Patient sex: M
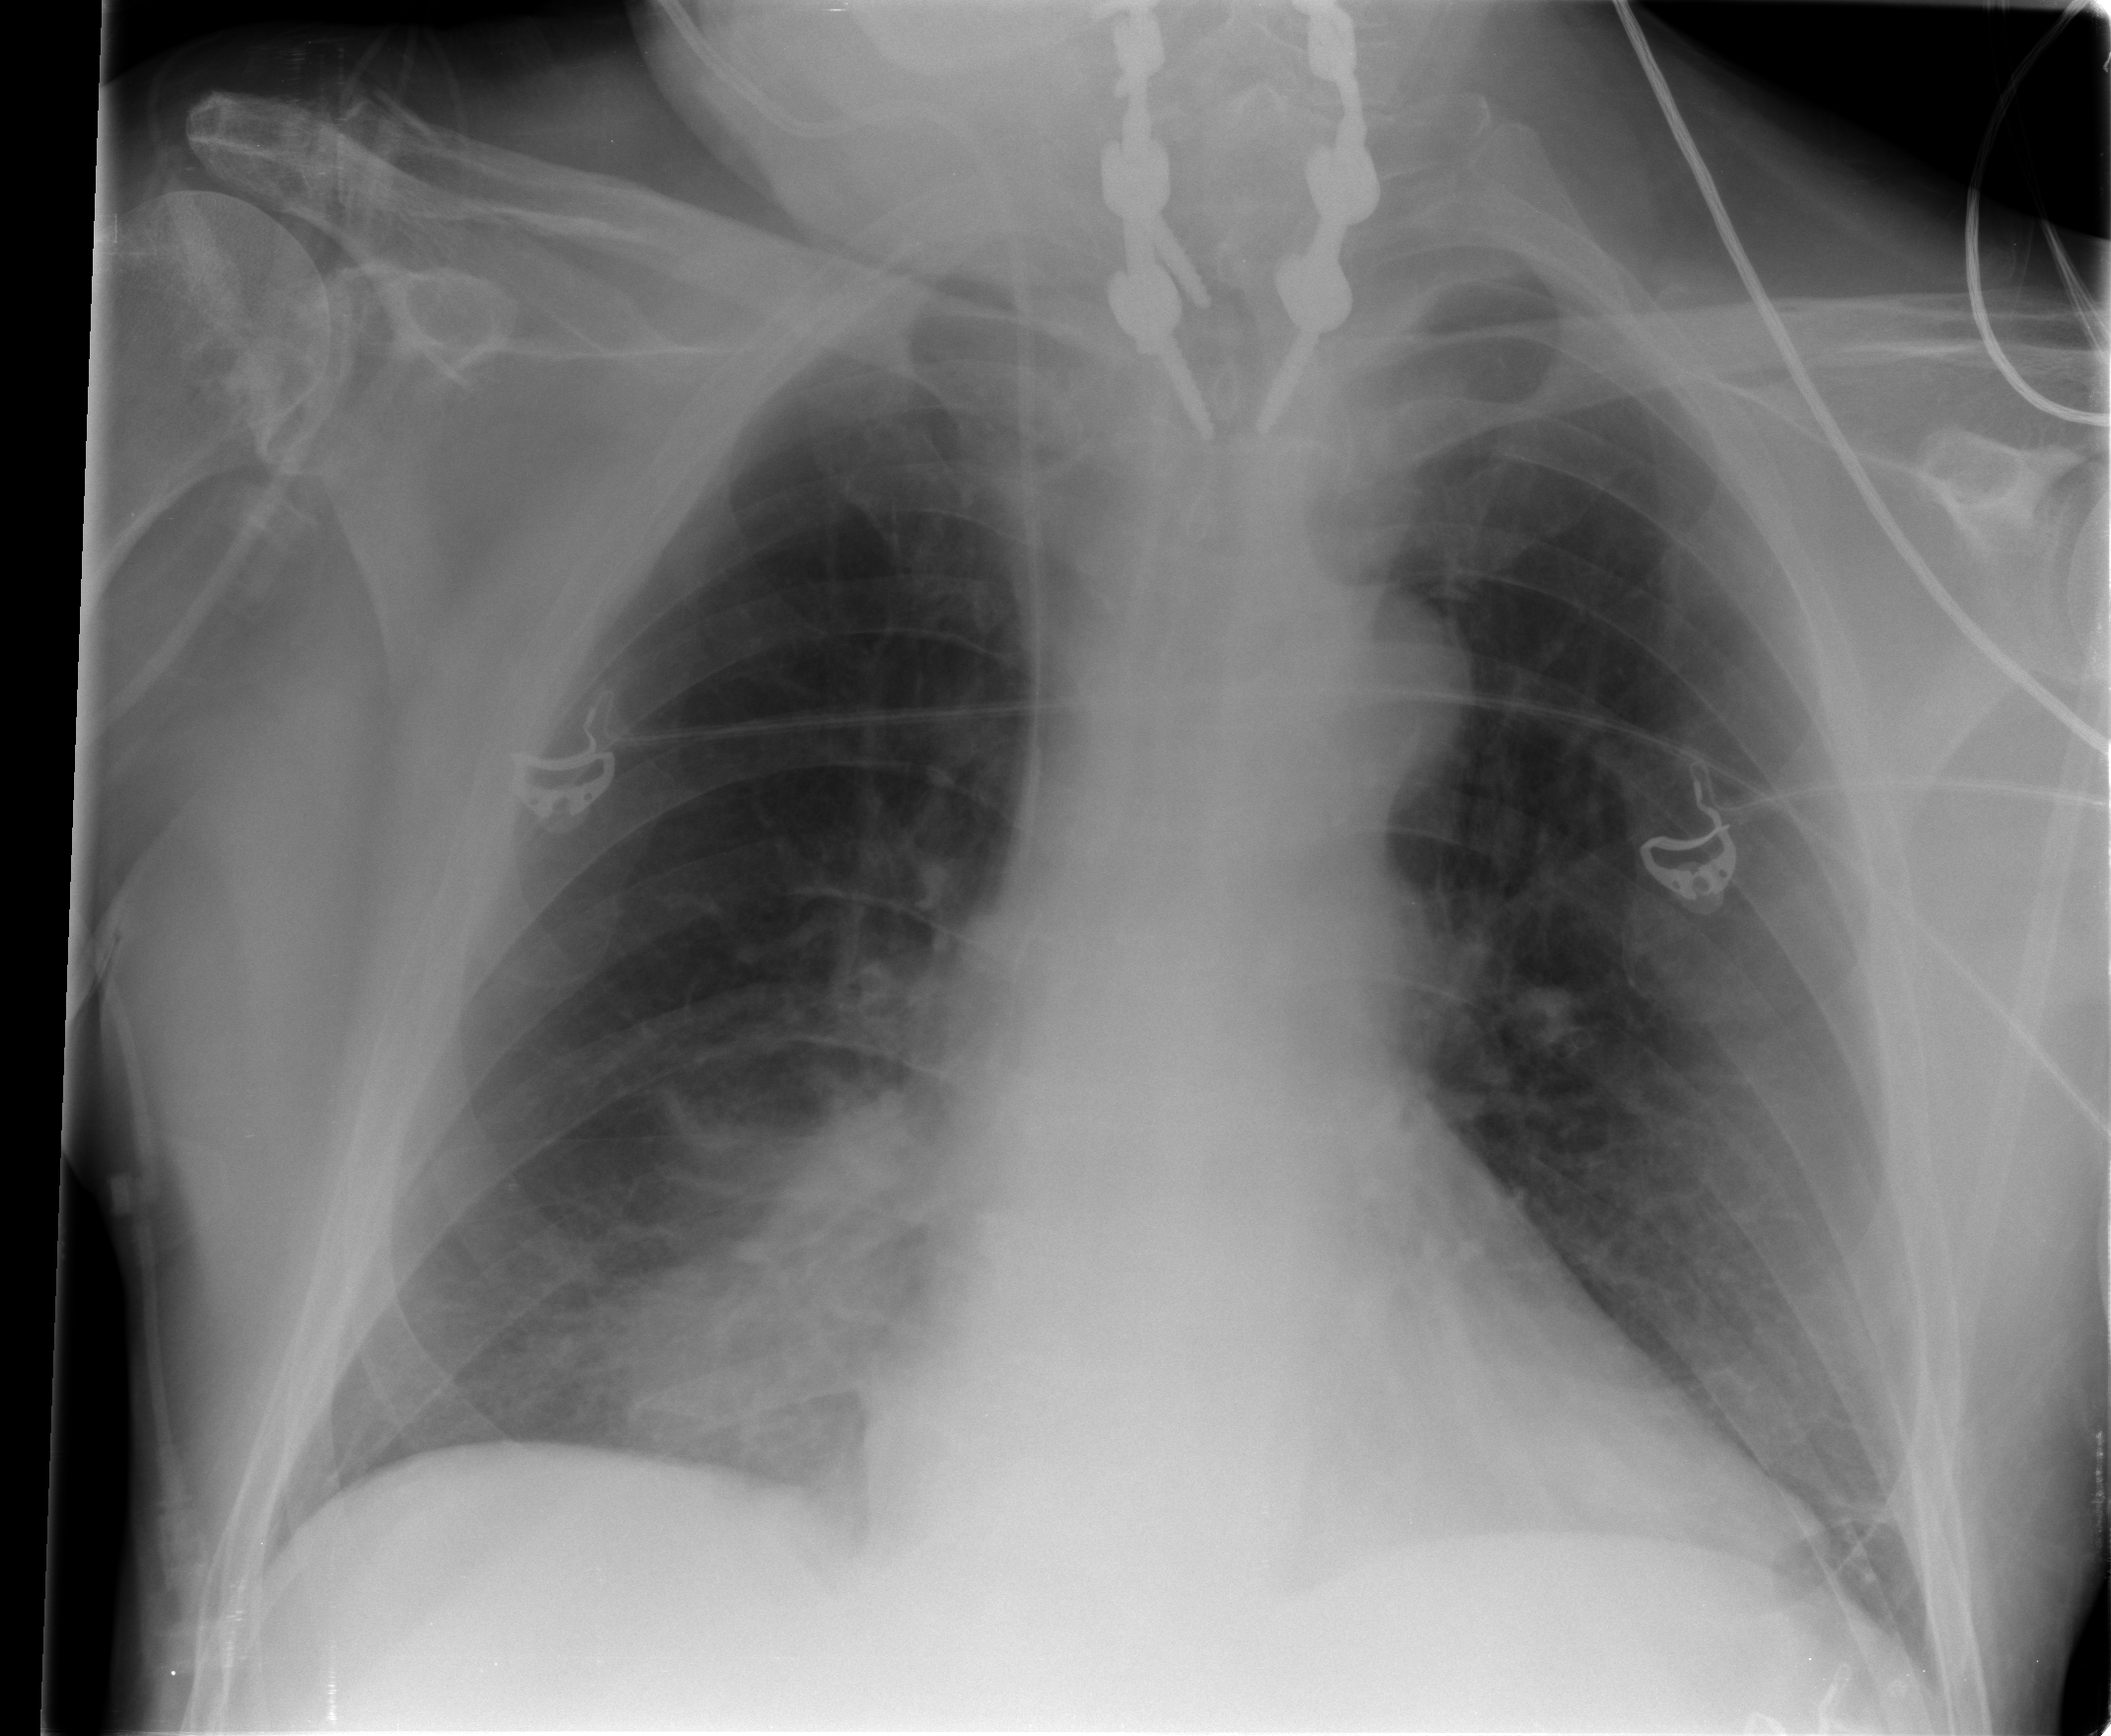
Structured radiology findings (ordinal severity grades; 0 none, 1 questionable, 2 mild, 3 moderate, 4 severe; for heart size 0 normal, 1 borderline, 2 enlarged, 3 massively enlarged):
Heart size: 0
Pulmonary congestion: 0
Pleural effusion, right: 0
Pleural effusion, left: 0
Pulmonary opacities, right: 1
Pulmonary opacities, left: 0
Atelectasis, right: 1
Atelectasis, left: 1